Под колоколом воздушного насоса находится ртутный барометр — стеклянная трубка с делениями, погруженная открытым концом в широкий сосуд со ртутью (см. рис.). Закрытым концом трубка подвешена к динамометру. Показания $F$ динамометра можно наблюдать через стекло колокола. Когда воздух из-под колокола был полностью откачан, разность $h$ уровней ртути в трубке и в сосуде равнялась нулю, а динамометр показывал силу $F_0$. Из-за очень медленного просачивания воздуха под колокол разность уровней постепенно изменялась.
Нарисуйте и объясните график зависимости $F$ от $h$.
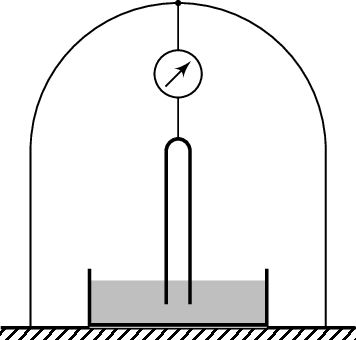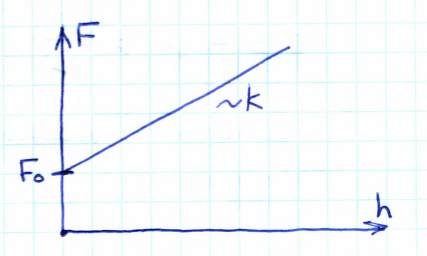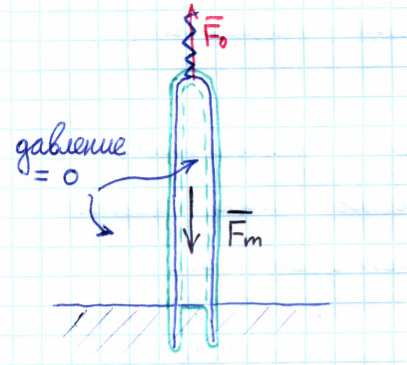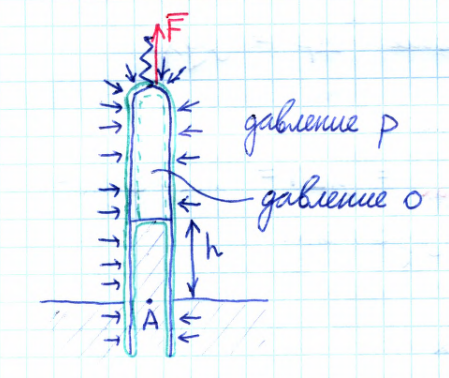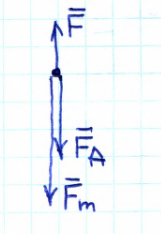
Решение: Пусть $S$ — площадь поперечного сечения трубки. На трубку (зеленую область) действуют силы $F,F_m$ и $F_g=ps$ — сила давления.  Трубка покоится $\Rightarrow $ $F=F_m+F_g= F_0+ps=F_0+(\rho gs)h=F_0+kh$
Темы:
T, Всероссийские, Гидростатика, Давление